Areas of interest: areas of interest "Golf Course"
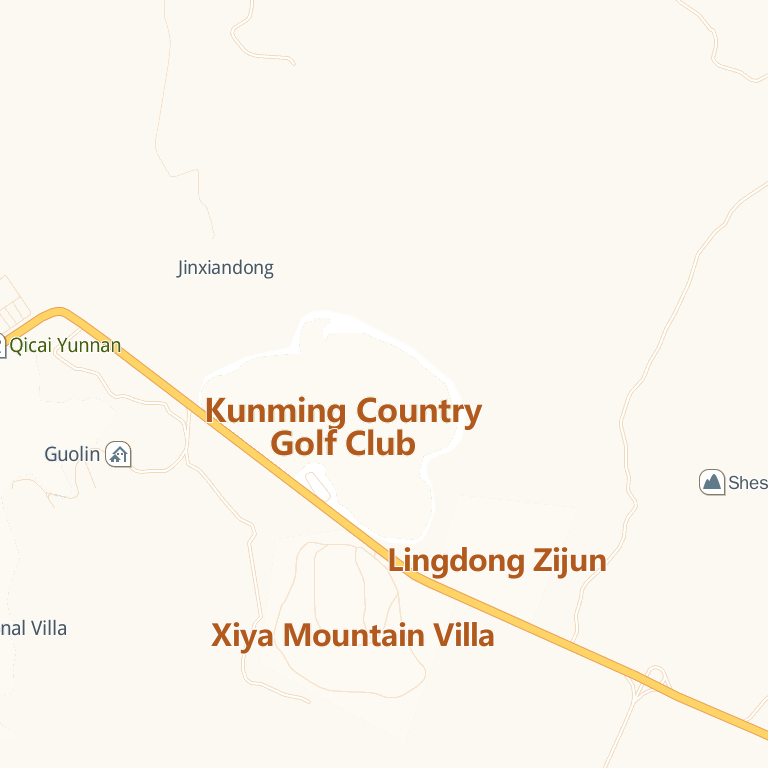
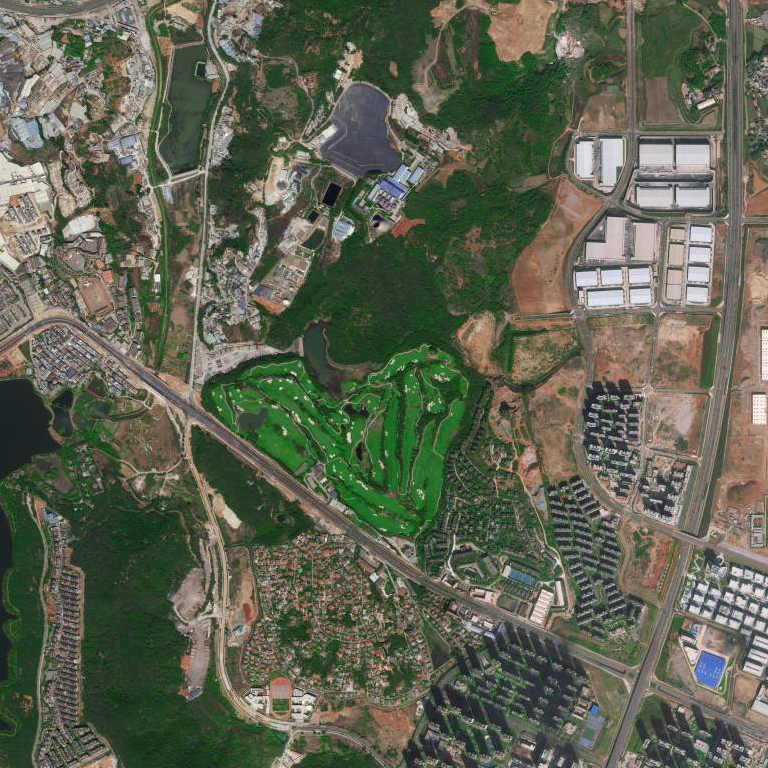